Question: In order to better and my and skills, I would like to visualize the actual bounding box of various HTML commodities. This also would help in and the eventual development of .
Android devices have a handy feature wherein via developer settings one can turn on and off the explicit drawing of bounding rectangles for various layouts and widgets.
Apart from hacking away at Firefox source, does SO know of how I might achieve a similar result for the web? Any browser really will be fine.

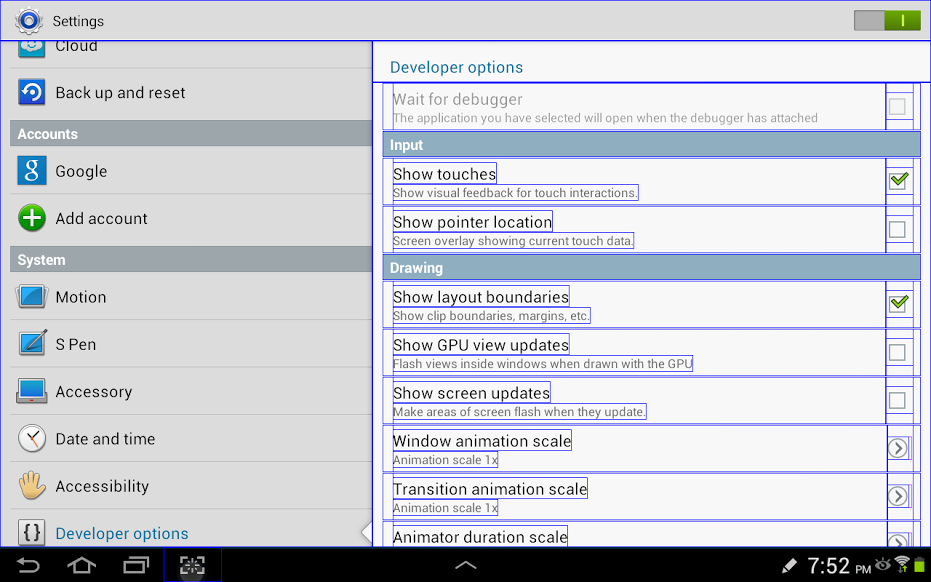
Answer: On Firefox 24, you can do something similar per-page with Firebug. In Firebug's CSS pane, right-click and select New Rule. The rule is:
'''
html * { border: 1px solid #00f !important }
'''
"html *" selects all elements in the document, and "!important" overrides other stylesheet
settings. You could apply this to all pages using a Greasemonkey script; example <URL>
This shows you the border and the padding for any particular element but doesn't show that element's margins in the CSS <URL>. However, the outline on a parent element will include the margins of child elements. For example, on the html
'''
<html><body><div style="width: 200px">
<p style="margin: 50px;">Lorem ipsum</p></div>
</body></html>
'''
the Firebug technique shows (annotations in purple):